Field crop: maize
Growth stage: 1
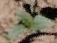
Species: datura